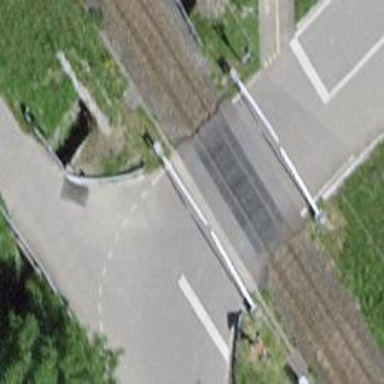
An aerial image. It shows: Level crossing with double half barrier.